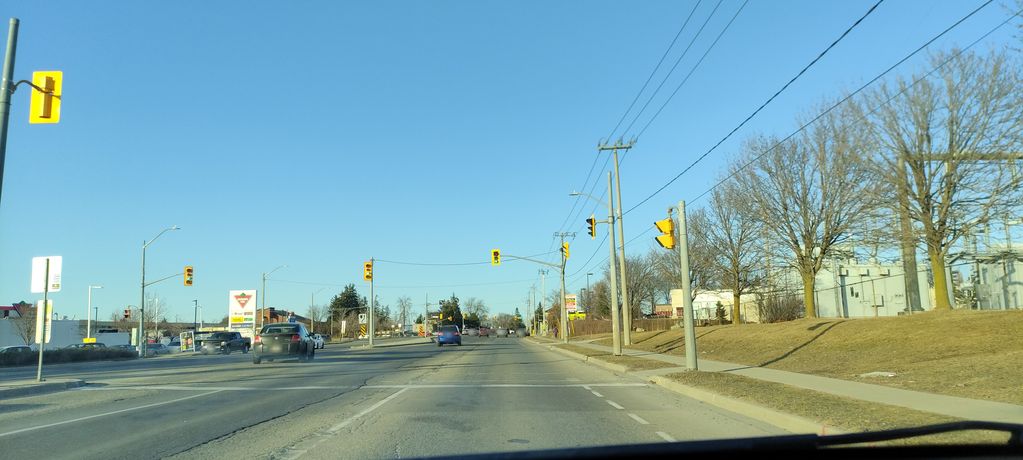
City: kitchener-waterloo